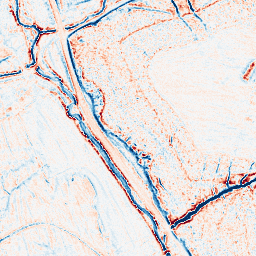
Category: edge_preserving
Decomposition family: anisotropic_diffusion
Decomposition parameters: iterations: 10
kappa: 10
gamma: 0.15
Upsampling method: cubic_catmull_rom
Upsampling parameters: scale: 2
Upsampling scale: 2